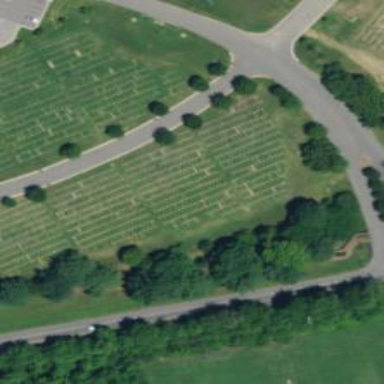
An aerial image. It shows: Section in the cemetery.